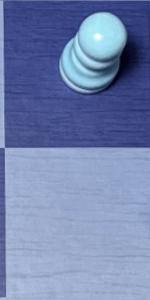
Label: Empty